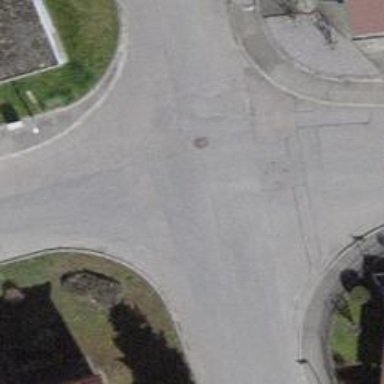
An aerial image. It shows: Residential road with asphalt surface. Sidewalk is present on the left side.